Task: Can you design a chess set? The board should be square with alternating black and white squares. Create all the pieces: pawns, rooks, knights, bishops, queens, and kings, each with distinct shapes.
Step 3104:
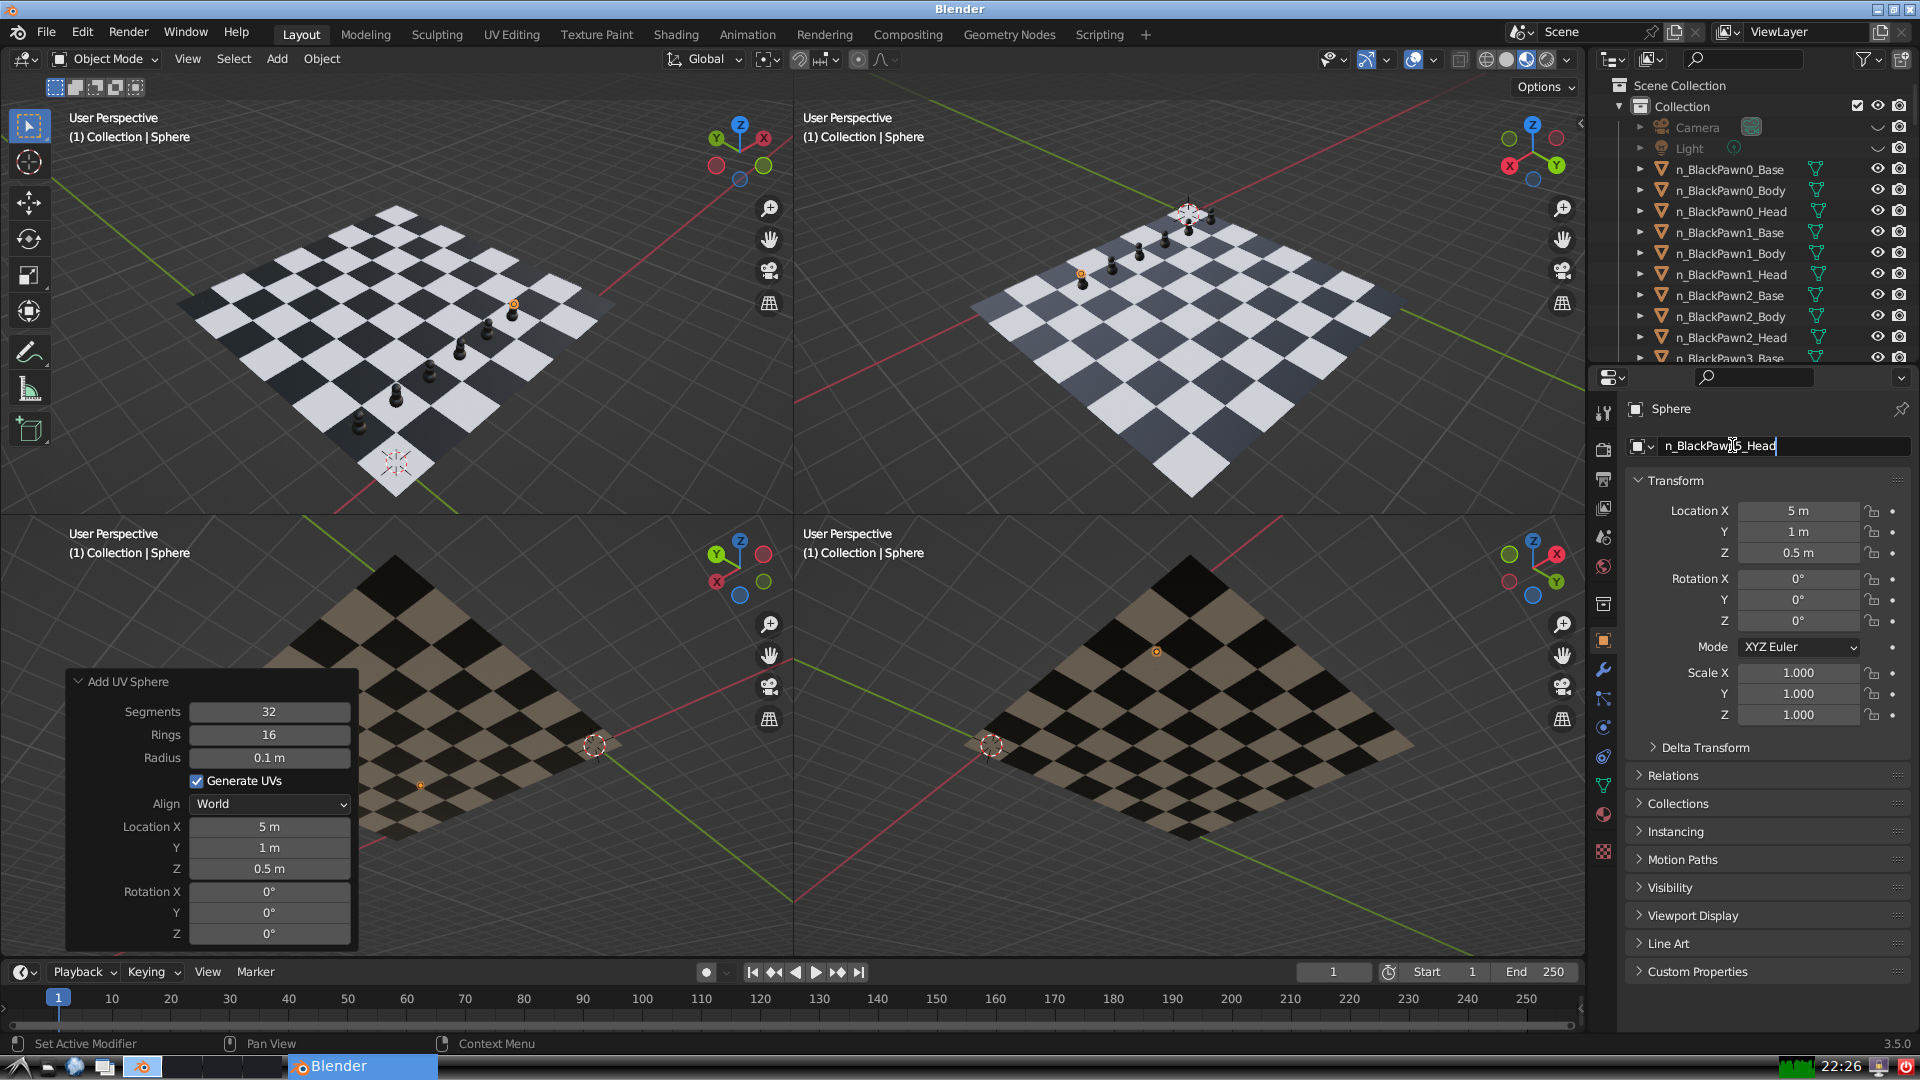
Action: {"key_press": ['Return']}